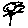
Label: flower